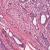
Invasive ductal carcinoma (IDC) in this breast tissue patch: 1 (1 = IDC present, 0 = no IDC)